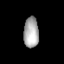
Tissue: lung
Cell type: Others
Senescence score: 0.697
Nuclear area (px): 447
Mean DAPI intensity: 172.342